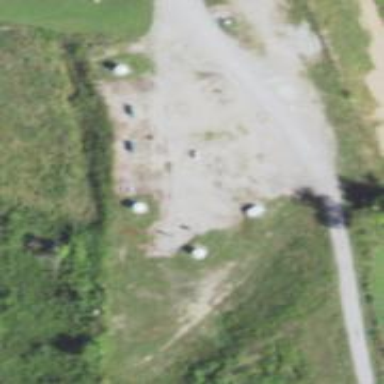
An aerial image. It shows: Storage tank that is man-made.